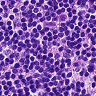
Metastatic tissue present: no